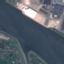
Land use / land cover class: River